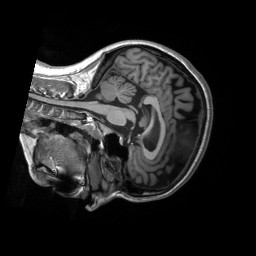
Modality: T1w
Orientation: sagittal
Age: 27
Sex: female
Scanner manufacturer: siemens
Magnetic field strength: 3 T
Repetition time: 2.53 s
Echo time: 0.00219 s